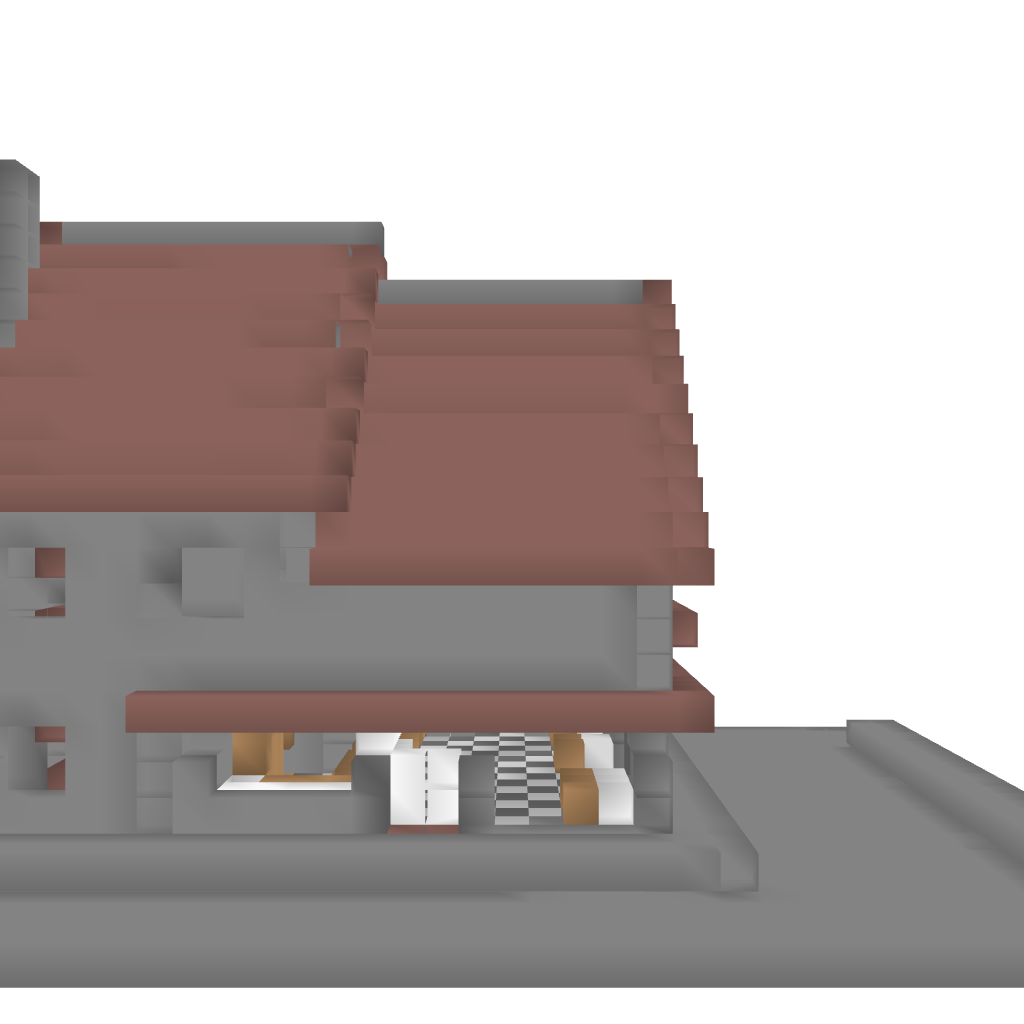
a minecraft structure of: Terraced Shop 2 OF 2 bad low quality